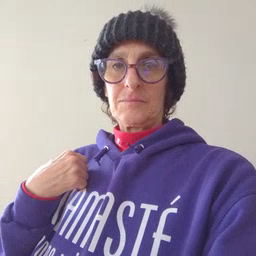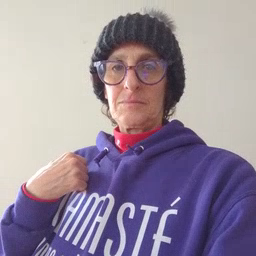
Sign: animal